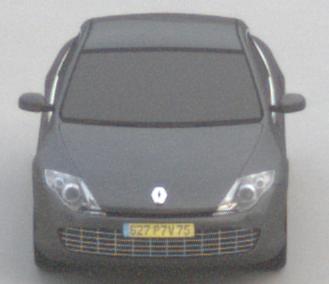
Make: Renault
Model: Laguna Coupé TCe 170
Detailed model: Laguna (III) Coupé
Model produced from: 2010/11
Model produced until: 2011/05
Doors: 2
Color: gray
Road condition: dry road
Daytime: morning or afternoon
Contrast: low contrast